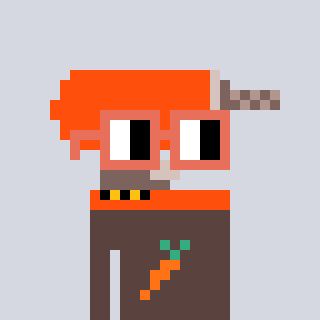
a pixel art character with square orange glasses, a drill-shaped head and a darkbrown-colored body on a cool background